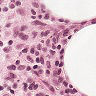
Metastatic tissue present: no